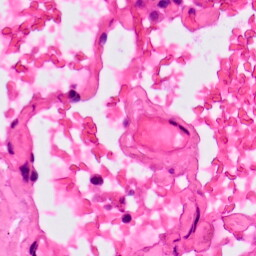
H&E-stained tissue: Lung